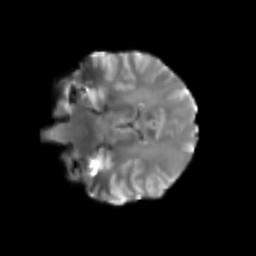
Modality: T2w
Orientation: coronal
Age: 37
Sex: male
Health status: healthy
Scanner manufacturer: siemens
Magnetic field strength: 3 T
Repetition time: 3.6 s
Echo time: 0.0964 s